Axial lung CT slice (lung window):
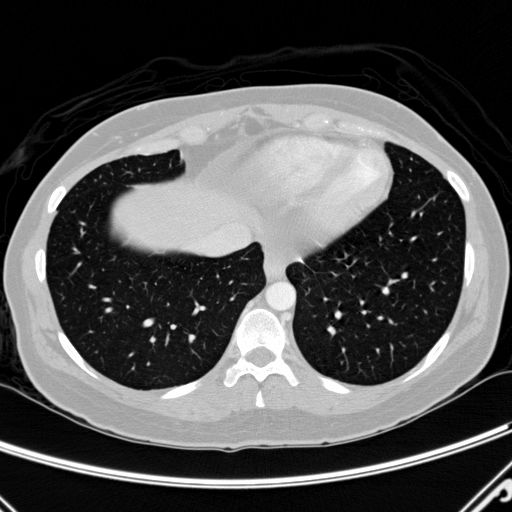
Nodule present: no